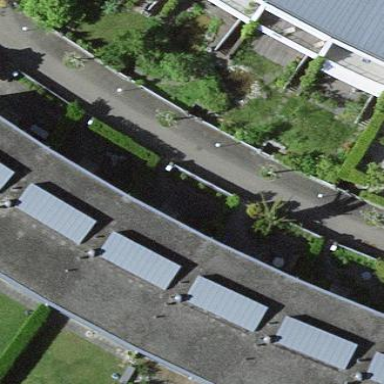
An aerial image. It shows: Terrace building with flat roof.